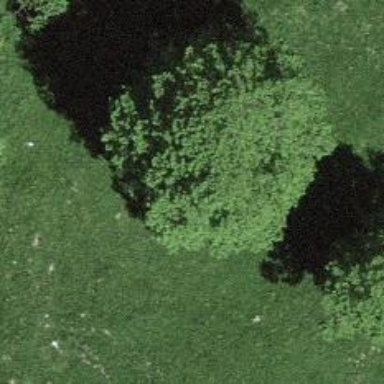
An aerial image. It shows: Single tag "natural: tree."